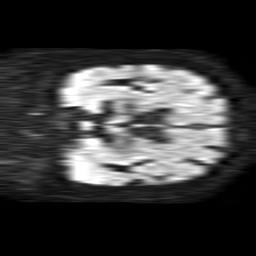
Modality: TRACE
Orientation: coronal
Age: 75
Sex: female
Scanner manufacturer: philips
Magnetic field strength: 1.5 T
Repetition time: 4.6 s
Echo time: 0.08517 s